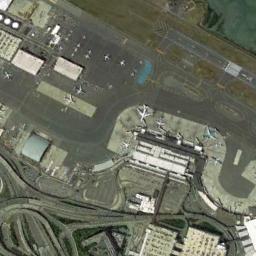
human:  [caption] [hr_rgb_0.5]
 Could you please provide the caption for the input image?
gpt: There are several planes on the tarmac in the airport .

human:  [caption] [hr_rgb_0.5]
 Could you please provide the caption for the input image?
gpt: An airport with some runways and a terminal on the lawn and some planes parked on the airport .

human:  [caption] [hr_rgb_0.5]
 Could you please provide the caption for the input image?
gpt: There are two crossing runways here .

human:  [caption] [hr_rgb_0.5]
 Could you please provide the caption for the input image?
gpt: There are many buildings next to the runway of the airport and there are many planes parked there  There are several high-speed overpasses next to it .

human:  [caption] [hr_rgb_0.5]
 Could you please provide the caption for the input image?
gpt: Six planes are at the airport .